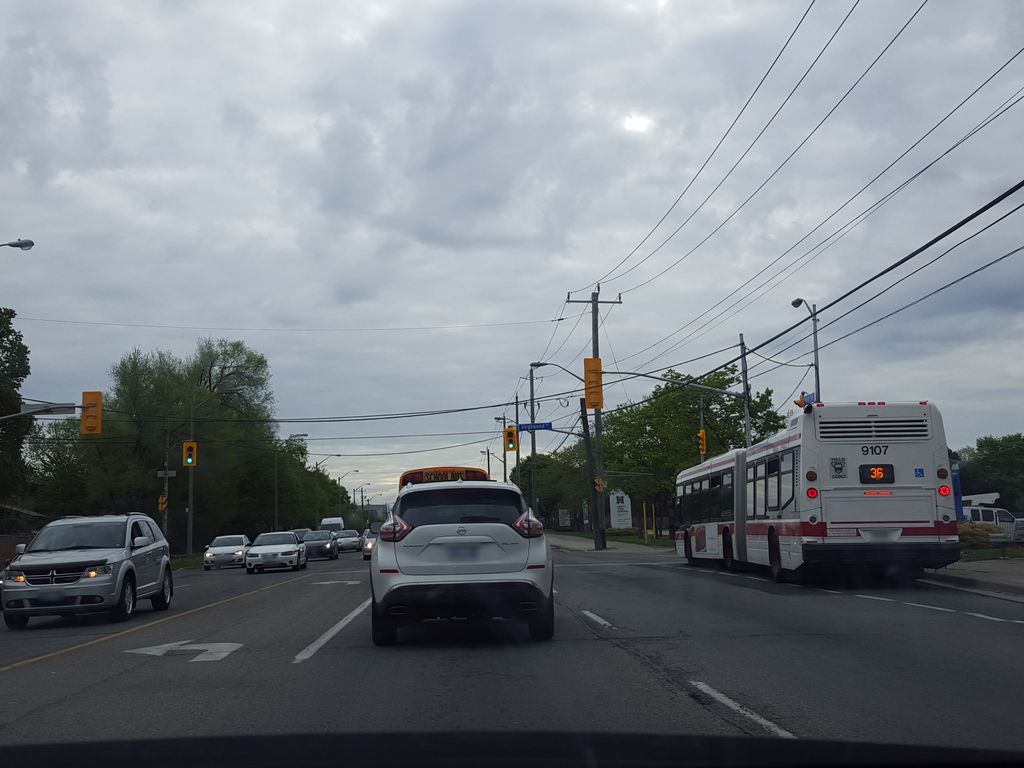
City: toronto